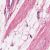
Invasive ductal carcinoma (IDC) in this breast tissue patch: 0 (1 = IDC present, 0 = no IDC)